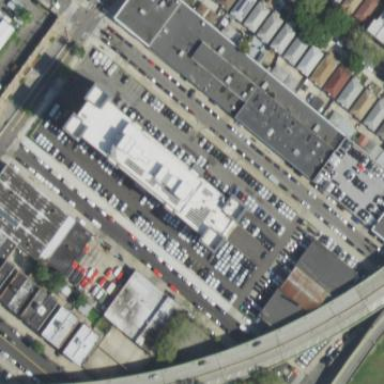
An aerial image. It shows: Building used for storage rental.